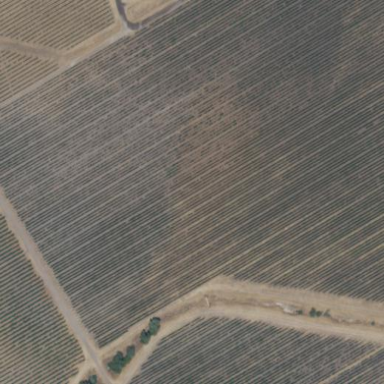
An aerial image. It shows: Vineyard growing grapes.